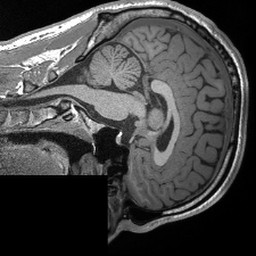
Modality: T1w
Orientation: sagittal
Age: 22
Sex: male